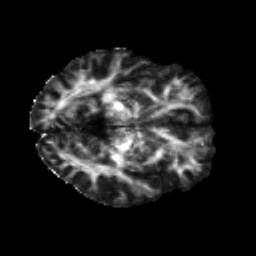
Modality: FA
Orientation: axial
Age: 22
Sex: male
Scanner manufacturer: siemens
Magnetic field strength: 3 T
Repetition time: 8.8 s
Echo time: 0.085 s